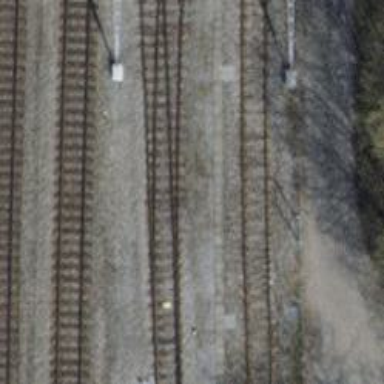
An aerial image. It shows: Siding railway line with electrified contact line for the trains.